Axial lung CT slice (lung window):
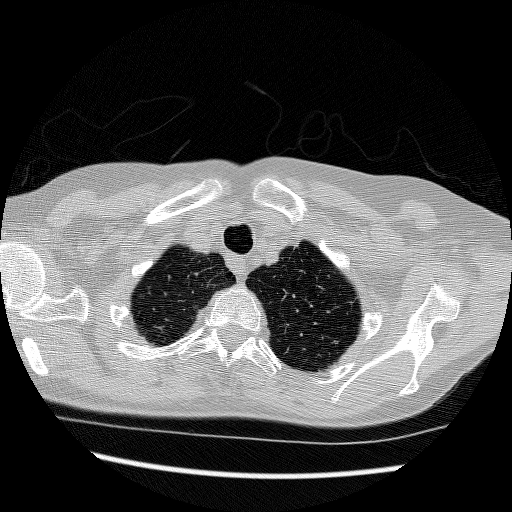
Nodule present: no